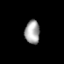
Tissue: prostate
Cell type: T cells
Senescence score: 0.3446
Nuclear area (px): 345
Mean DAPI intensity: 163.38